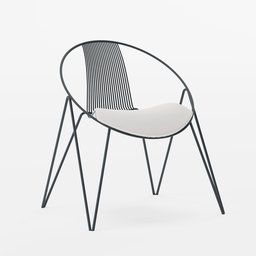
Label: furniture